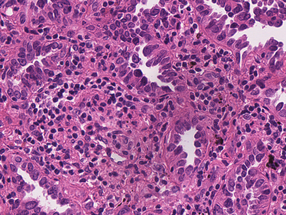
Tumor epithelial tissue: yes
Tumor-associated stroma tissue: yes
Normal tissue: no